Question: I am following <URL> to build my first Asp.net Web API in a Web Form website but I am facing an issue. I have created two projects:
1. host project for the definition of the web service
2. client project to consume the web service.
Now my issue is that if I navigate to my web api URL using a web browser ex) 'http://localhost:39930/api/products/' then this works perfectly and an XML or Json data is returned depending on the browser.
However, if I use the web service URL of the in my client website then nothing get returned!
Here is how I call the web service from my client website:
'''
<table>
<thead>
<tr>
<th>Name</th>
<th>Price</th>
</tr>
</thead>
<tbody id="products">
</tbody>
</table>
<script type="text/javascript">
function getProducts() {
$.getJSON("http://localhost:39930/api/products",
function (data) {
$('#products').empty(); // Clear the table body.
// Loop through the list of products.
$.each(data, function (key, val) {
// Add a table row for the product.
var row = '<td>' + val.Name + '</td><td>' + val.Price + '</td>';
$('<tr/>', { text: row }) // Append the name.
.appendTo($('#products'));
});
});
}
$(document).ready(getProducts);
</script>
'''
And here is a snapshot of the request in firebug:

Notice that the response is empty.
So, am I doing something wrong here? Is there some configuration that should be added to allow a service to be remotely called?
Thanks in advance.
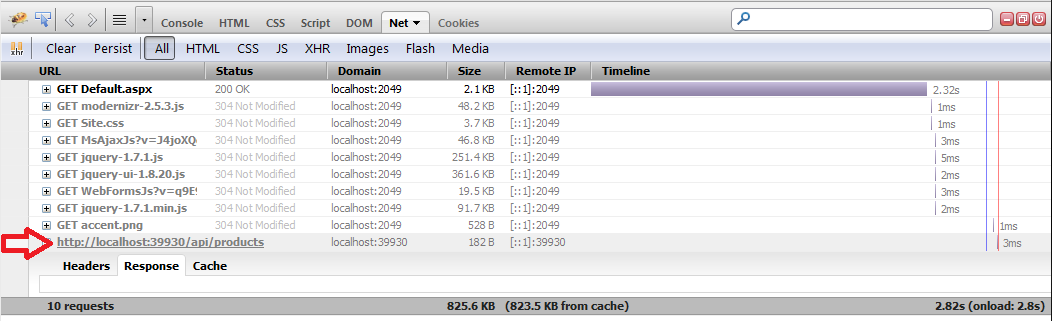
Answer: It is because your host project and client project are running on different ports which is violating the same origin policy and its prohibited. See the details here <URL>
If you want this to work, you can use jsonp instead of json. Have a look at this article <URL>